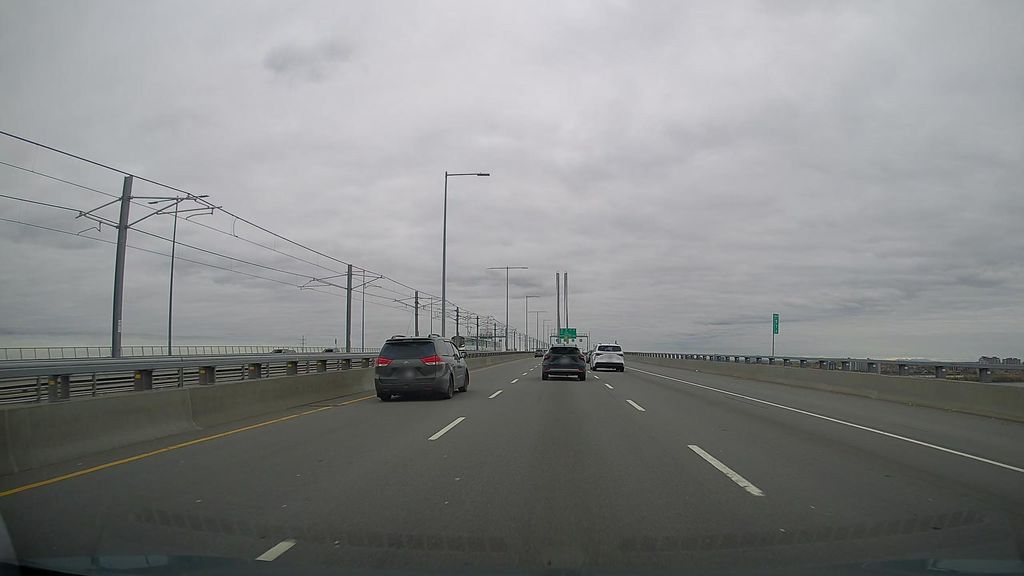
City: montreal